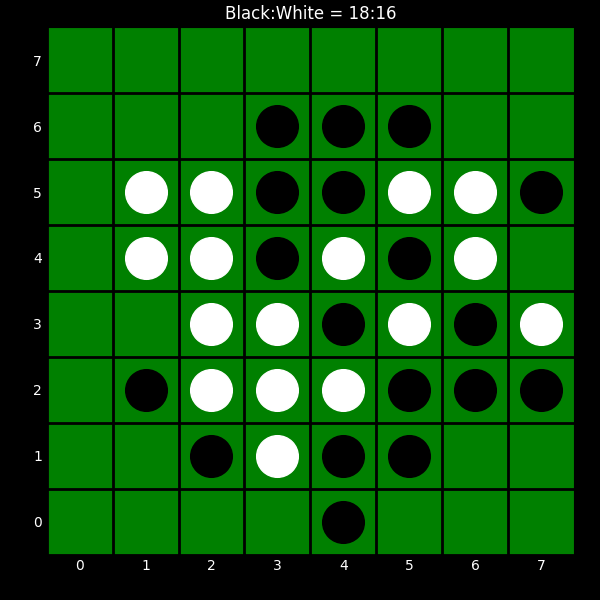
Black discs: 18
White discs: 16